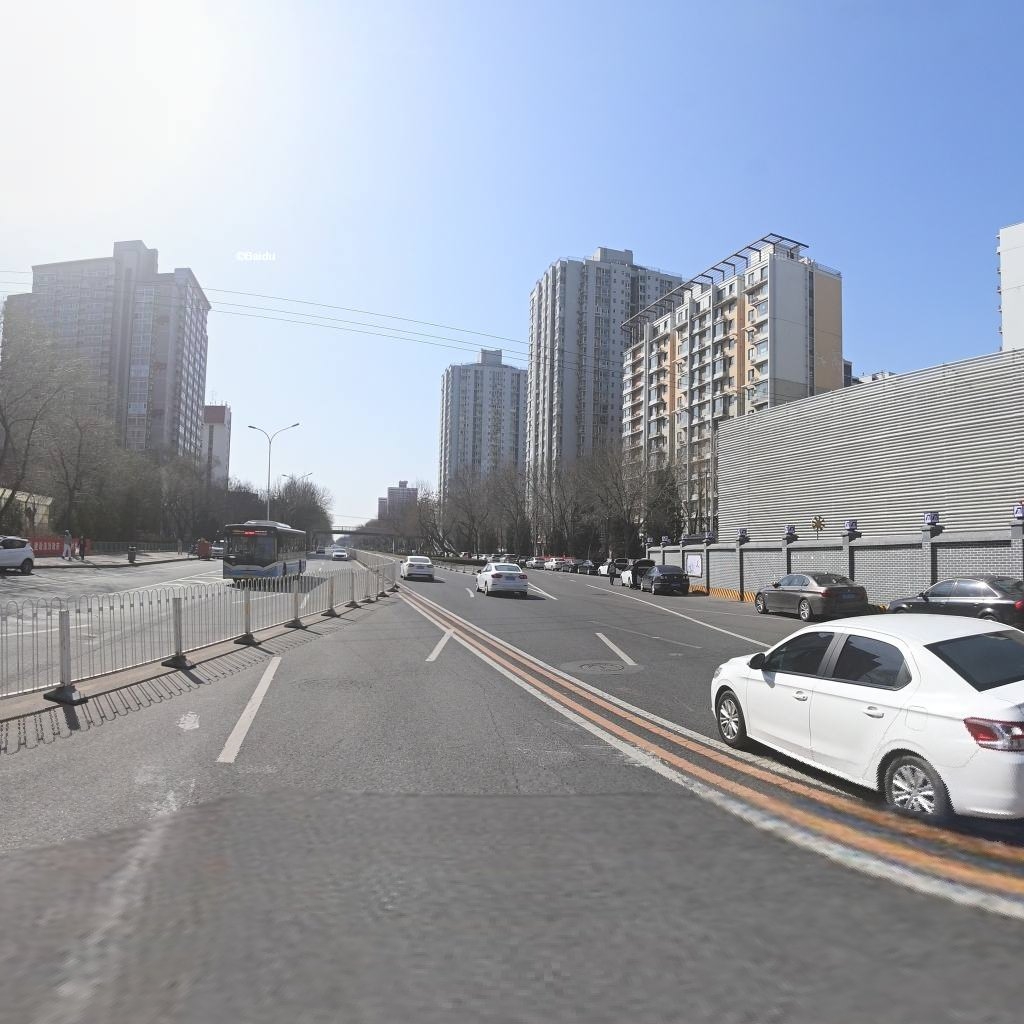
Region: Haidian
Road damage annotations: longitudinal crack, longitudinal crack, manhole cover, manhole cover